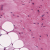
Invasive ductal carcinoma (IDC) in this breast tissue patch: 0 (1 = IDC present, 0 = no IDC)